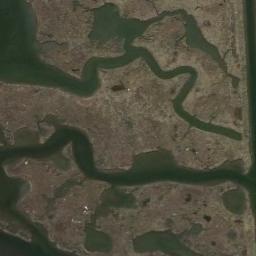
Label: wetland